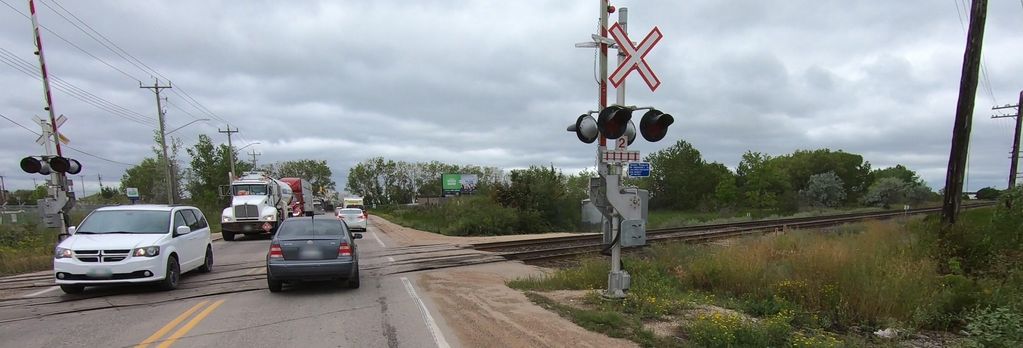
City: winnipeg